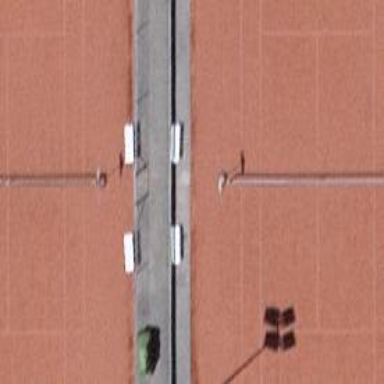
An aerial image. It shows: Tennis court on pitch.